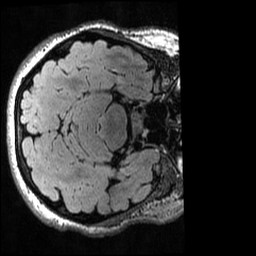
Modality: T2w
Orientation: axial
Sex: female
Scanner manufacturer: ge
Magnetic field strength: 3 T
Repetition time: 6 s
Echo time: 0.1274 s